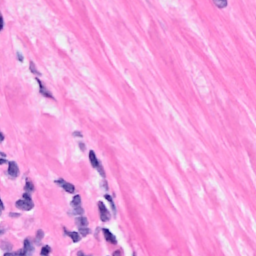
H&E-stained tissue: Breast